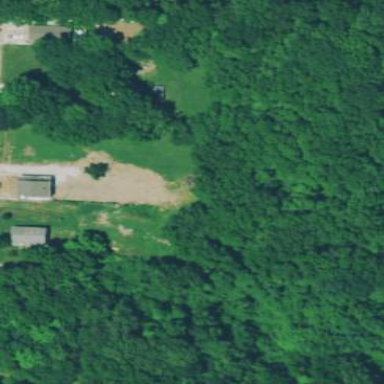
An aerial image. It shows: Deciduous broadleaved woodland.